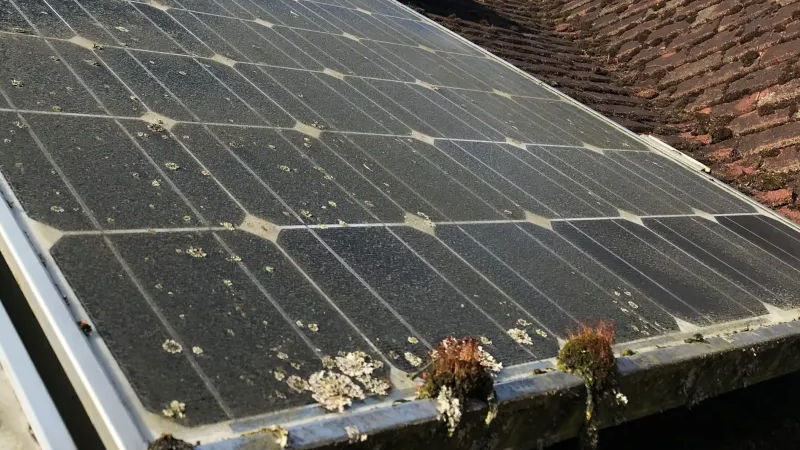
Label: Dusty